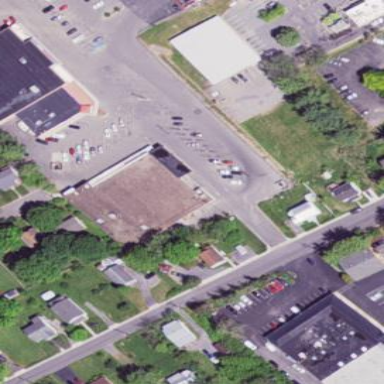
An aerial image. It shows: Variety store located inside building.